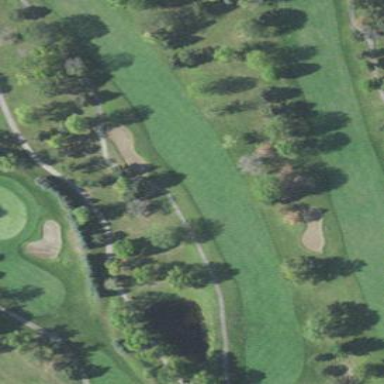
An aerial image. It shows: Golf fairway in the image.